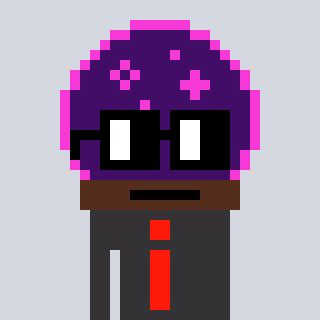
a pixel art character with square black glasses, a crystalball-shaped head and a grayscale-colored body on a cool background